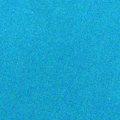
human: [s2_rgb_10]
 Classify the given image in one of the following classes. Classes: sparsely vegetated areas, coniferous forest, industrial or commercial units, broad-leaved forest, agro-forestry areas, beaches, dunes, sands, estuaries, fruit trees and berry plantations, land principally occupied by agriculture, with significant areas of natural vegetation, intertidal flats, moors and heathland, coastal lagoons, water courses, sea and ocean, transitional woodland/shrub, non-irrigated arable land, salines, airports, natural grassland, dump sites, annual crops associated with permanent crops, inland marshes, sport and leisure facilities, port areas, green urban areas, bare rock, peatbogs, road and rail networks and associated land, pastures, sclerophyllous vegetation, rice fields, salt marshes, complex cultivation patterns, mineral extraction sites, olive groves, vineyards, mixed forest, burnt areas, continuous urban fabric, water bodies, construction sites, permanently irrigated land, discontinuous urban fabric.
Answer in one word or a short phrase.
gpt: sea and ocean